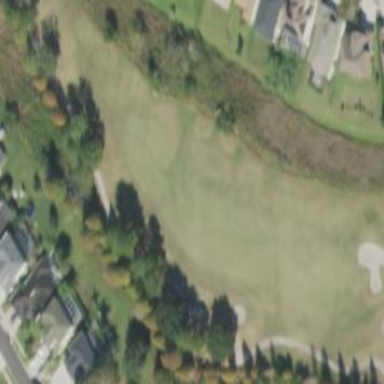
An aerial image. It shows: Picturesque scene of golf course with lateral water hazard.